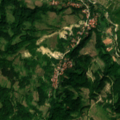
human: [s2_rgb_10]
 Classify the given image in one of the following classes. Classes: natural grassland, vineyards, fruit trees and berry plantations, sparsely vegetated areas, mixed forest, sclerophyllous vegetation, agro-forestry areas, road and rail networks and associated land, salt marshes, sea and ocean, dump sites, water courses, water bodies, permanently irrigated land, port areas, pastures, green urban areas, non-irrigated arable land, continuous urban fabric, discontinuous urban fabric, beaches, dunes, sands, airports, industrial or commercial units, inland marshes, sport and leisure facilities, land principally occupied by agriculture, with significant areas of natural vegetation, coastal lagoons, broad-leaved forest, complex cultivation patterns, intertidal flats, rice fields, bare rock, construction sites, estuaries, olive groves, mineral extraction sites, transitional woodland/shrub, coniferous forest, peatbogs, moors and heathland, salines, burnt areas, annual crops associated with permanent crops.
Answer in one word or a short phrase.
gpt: pastures, land principally occupied by agriculture, with significant areas of natural vegetation, broad-leaved forest, transitional woodland/shrub